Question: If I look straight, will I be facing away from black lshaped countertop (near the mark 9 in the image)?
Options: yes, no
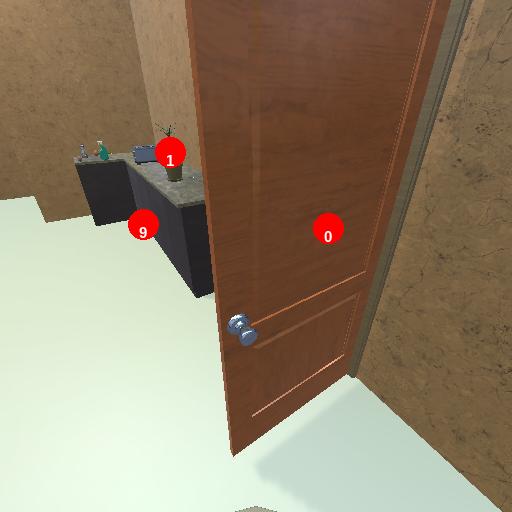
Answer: yes